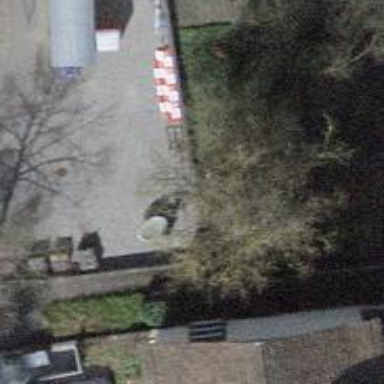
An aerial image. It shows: Bench for seating.